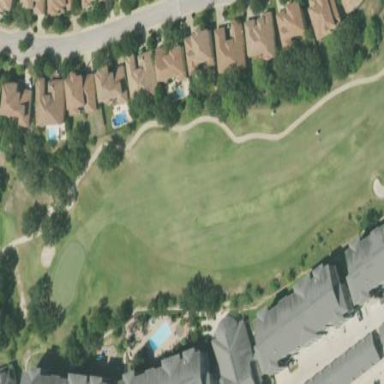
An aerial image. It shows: Rough area in golf course.